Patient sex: M
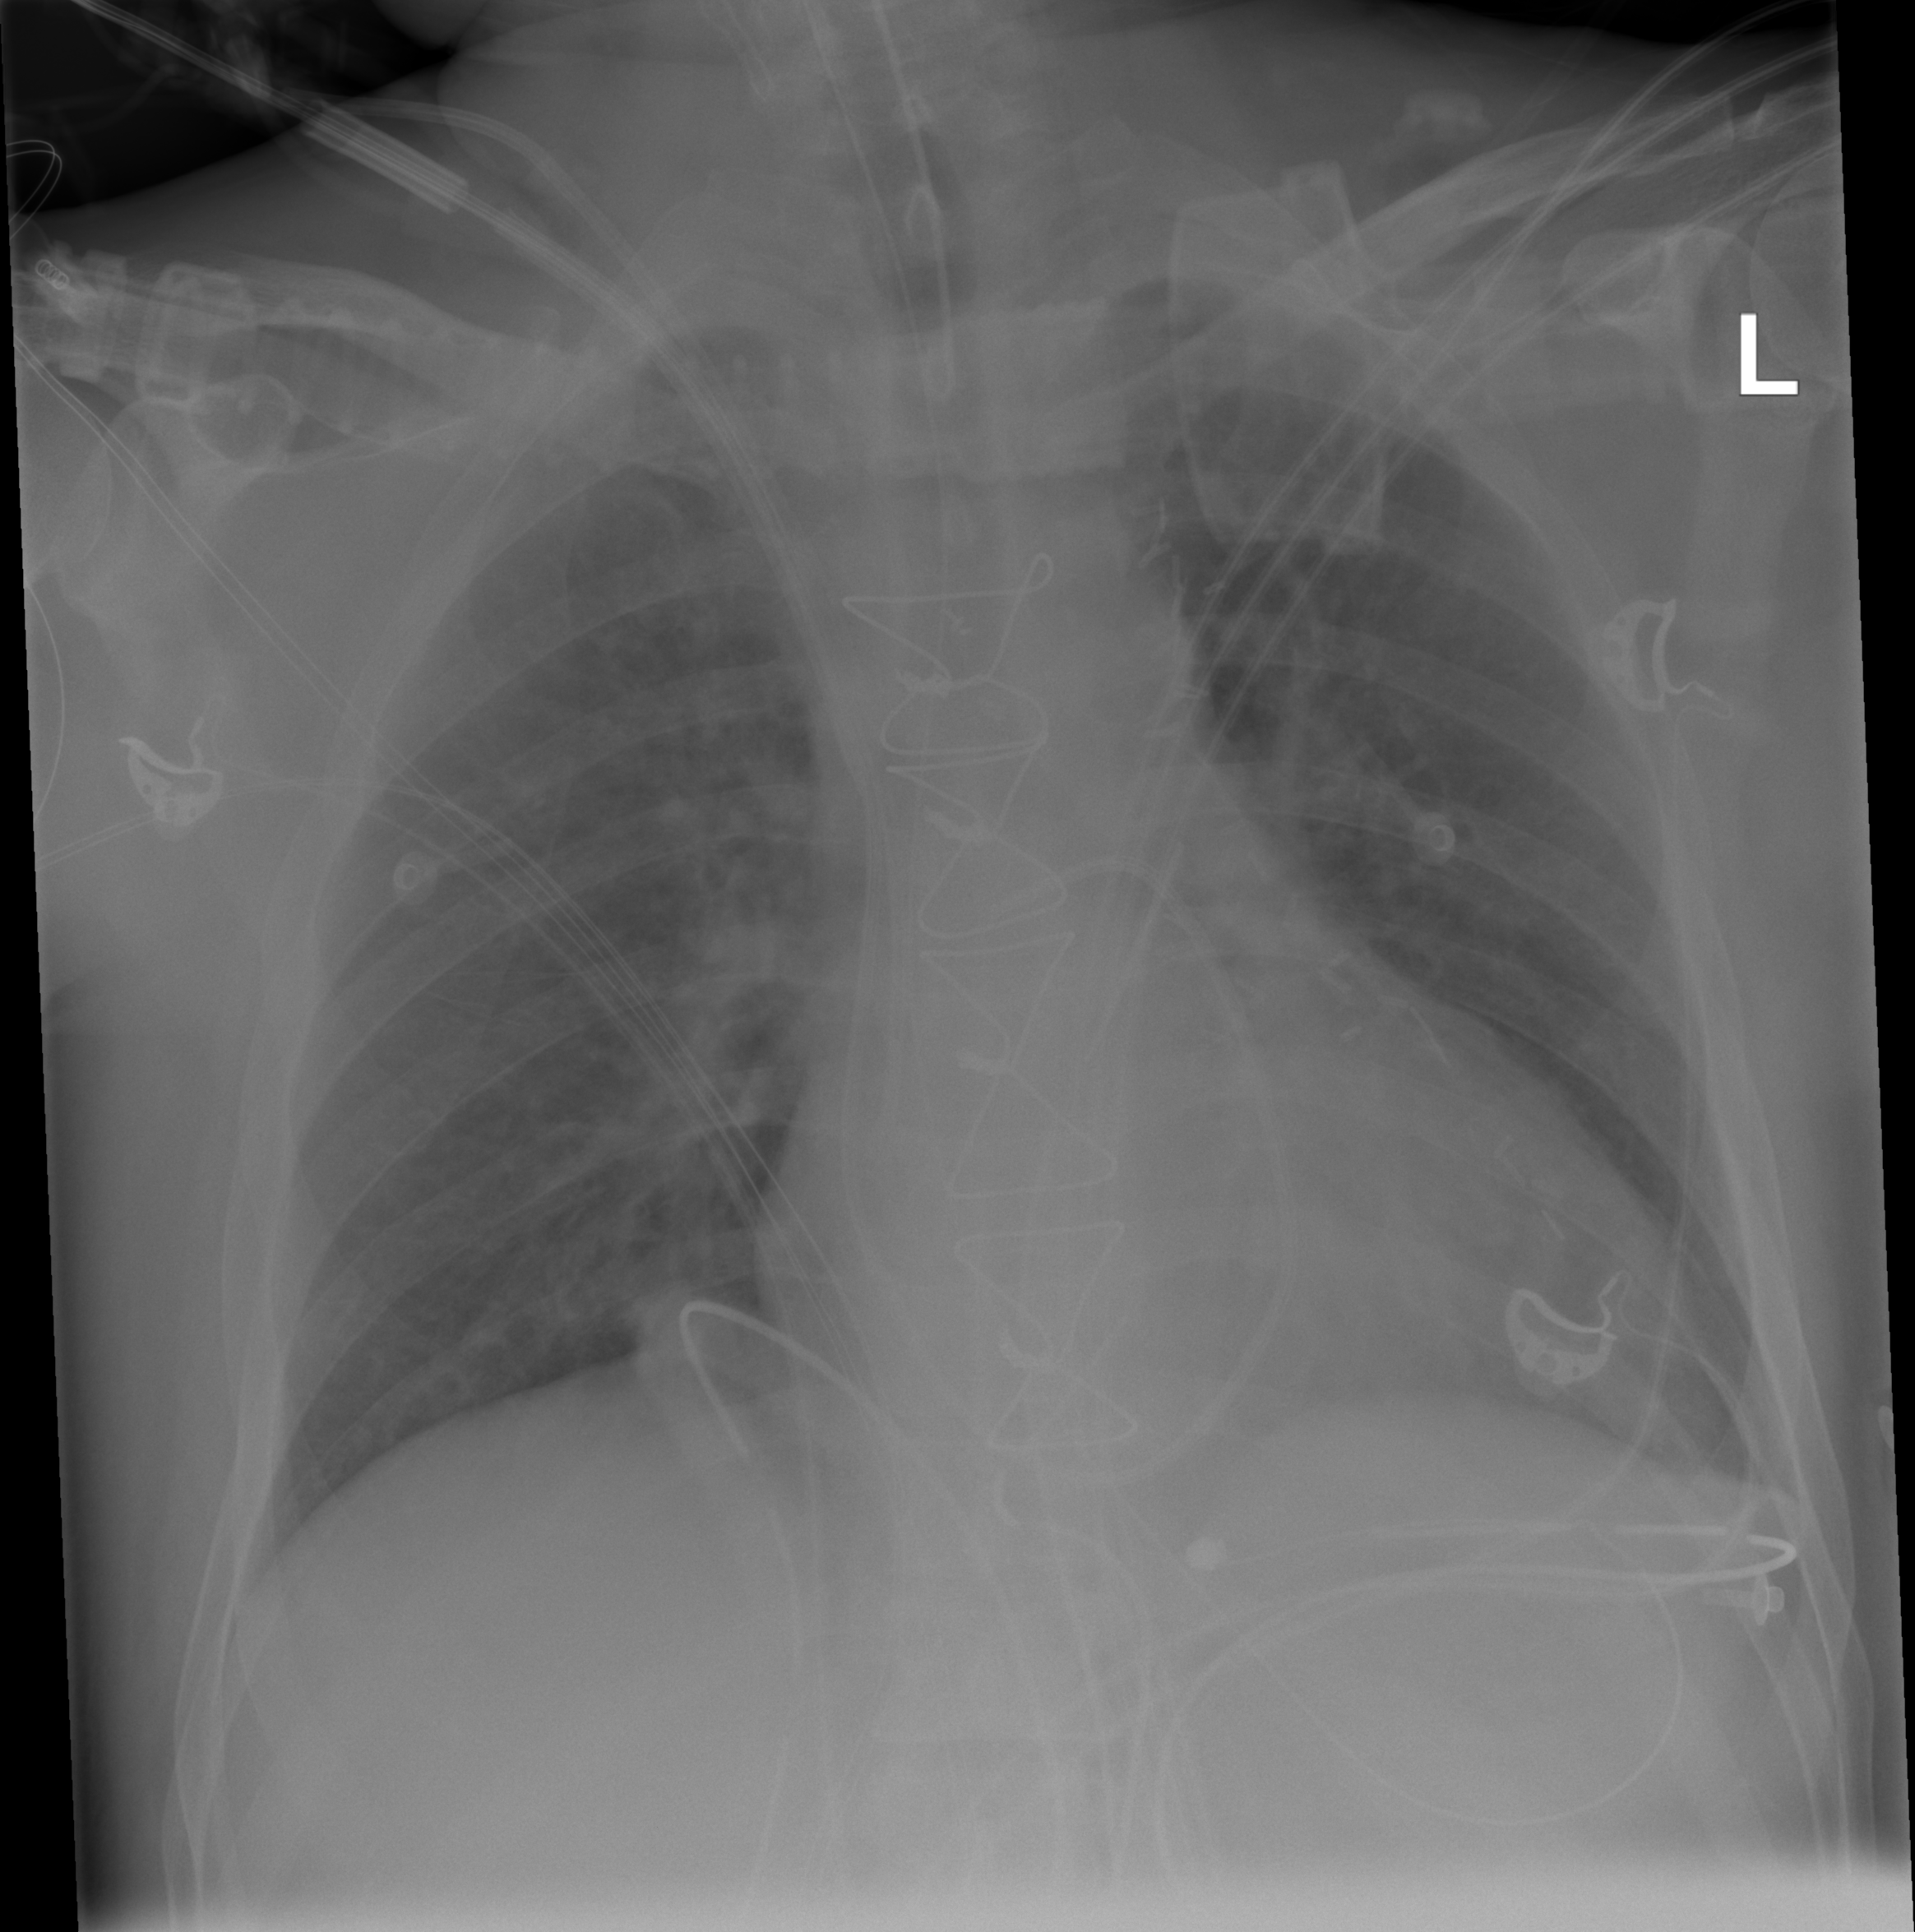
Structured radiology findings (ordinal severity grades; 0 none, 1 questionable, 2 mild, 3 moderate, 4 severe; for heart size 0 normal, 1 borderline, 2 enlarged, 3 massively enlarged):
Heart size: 2
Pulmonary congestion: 1
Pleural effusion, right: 0
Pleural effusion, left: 0
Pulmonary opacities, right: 0
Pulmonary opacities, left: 0
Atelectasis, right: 0
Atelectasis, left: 0